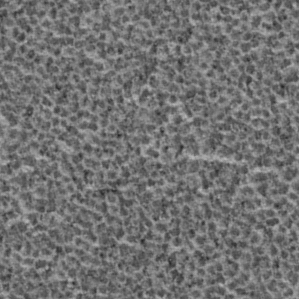
Label: frost